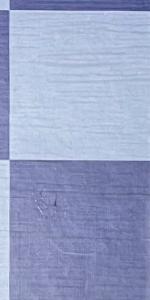
Label: Empty